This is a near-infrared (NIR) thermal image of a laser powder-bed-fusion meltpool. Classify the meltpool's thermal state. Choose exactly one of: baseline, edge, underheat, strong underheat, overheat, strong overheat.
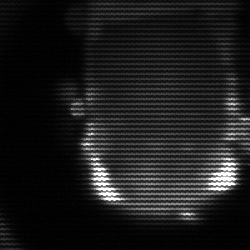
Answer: baseline